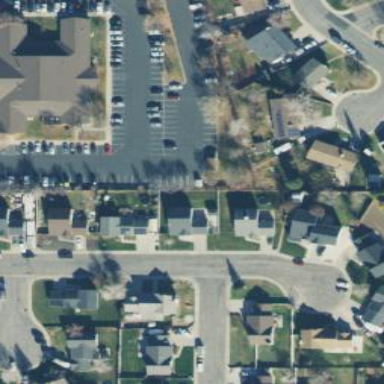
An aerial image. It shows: Sidewalk.